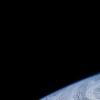
Label: space